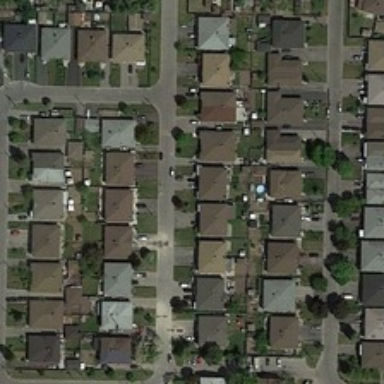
Many gray black buildings and green trees are in a dense residential area .